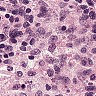
Metastatic tissue present: no